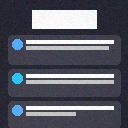
Screen state: on